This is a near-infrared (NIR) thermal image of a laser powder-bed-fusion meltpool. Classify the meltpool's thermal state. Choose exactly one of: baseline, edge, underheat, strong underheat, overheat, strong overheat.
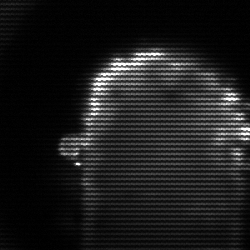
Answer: baseline